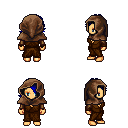
a pixel art fantasy rpg character, female body template, human, tanned skin, brown robe, metal pants, blue swoop hairstyle, cloth hood, cloth bracers, four views (front, back, left, right), 2x2 character sprite sheet, small pixel art, hard edges, no anti-aliasing